Aerial crown-view tile of a tropical tree (Barro Colorado Island, Panama), acquired 20250915:
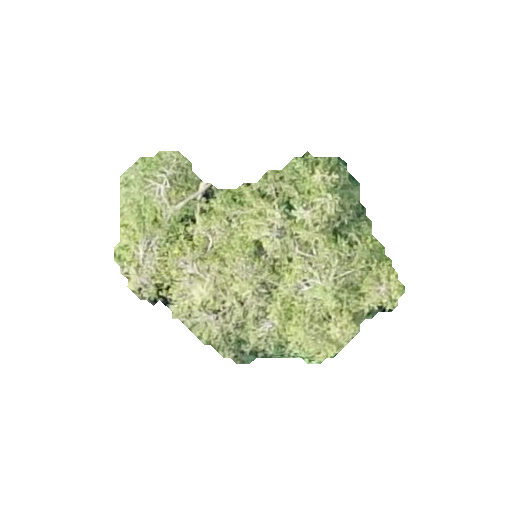
Species: Quararibea stenophylla
GBIF accepted scientific name: Quararibea stenophylla
Crown area: 62.51 m²